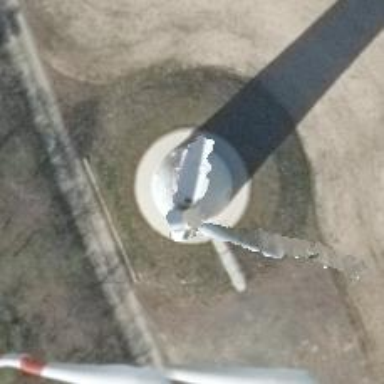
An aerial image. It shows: Wind generator with horizontal axis. The generator is wind turbine.